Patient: sex M, age 51
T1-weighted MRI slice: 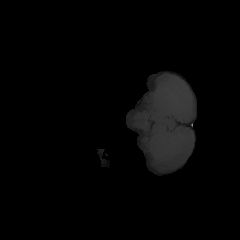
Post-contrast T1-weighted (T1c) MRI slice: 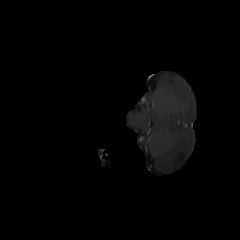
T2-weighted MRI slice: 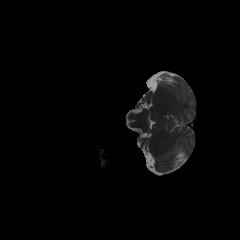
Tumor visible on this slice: no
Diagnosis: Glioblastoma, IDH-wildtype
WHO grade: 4